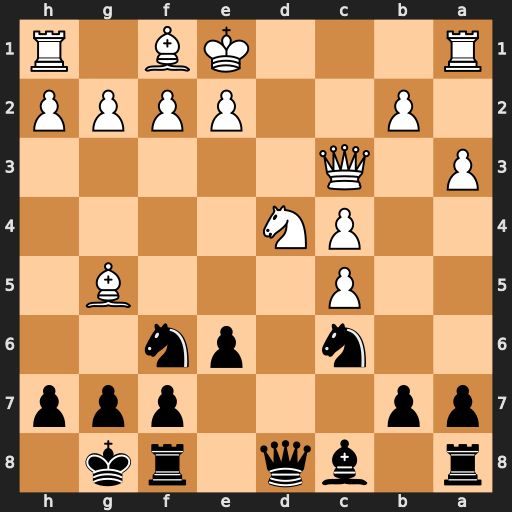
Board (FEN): r1bq1rk1/pp3ppp/2n1pn2/2P3B1/2PN4/P1Q5/1P2PPPP/R3KB1R
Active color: b
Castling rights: KQ
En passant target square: -
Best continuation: Qxd4 Qxd4 Nxd4